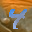
Label: 4